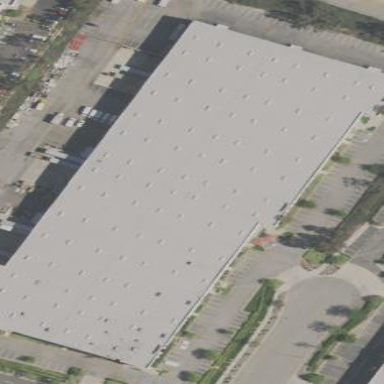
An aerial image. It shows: Warehouse building.